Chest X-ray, PA view. Patient: 28 years old, sex M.
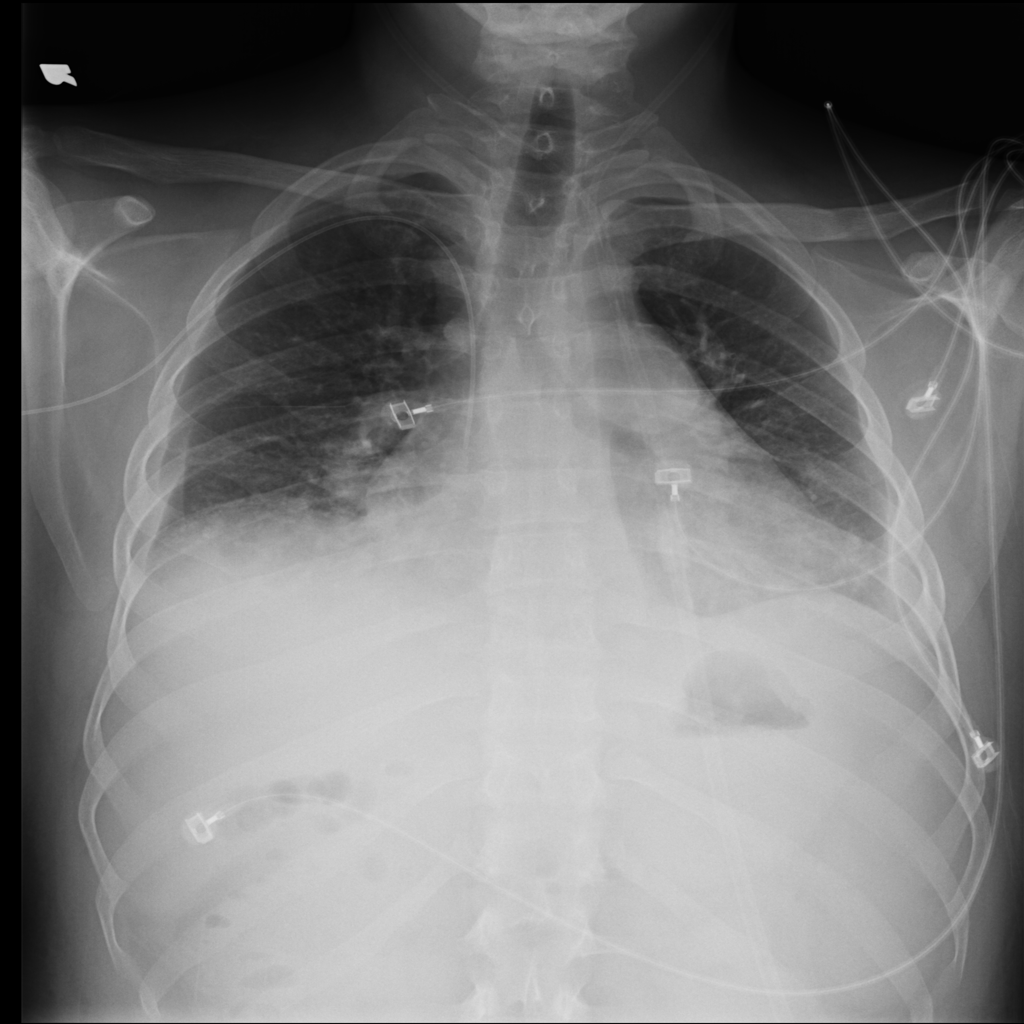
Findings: Cardiomegaly, Effusion, Pleural_Thickening